Question: Given a forming a polygonal line, and both and of a rectangle, how can I find the and of all rectangles needed to cover all the points?
The rectangles should be rotated and may overlap, but must follow the path of the polyline (A rectangle may contain multiple segments of the line, but each rectangle must contain a segment that is contiguous with the previous one.)
Do the intersections on the smallest side of the rectangle, when it is possible, would be much appreciated.
All the solutions I found so far were not clean, here is the result I get:

You should see that it gives a good render in near-flat cases, but overlaps too much in big curbs. One rectangle could clearly be removed if the previous were offset.
Actually, I put a rectangle centered at along the line and rotate it using and modified algorithms, and reiterate starting at the intersection point of the previous rectangle and the line.
You may observe that I took inspiration from the algorithm, for the orientation, but it doesn't include the cutting aspect, nor the fixed size.
Thanks for your help!
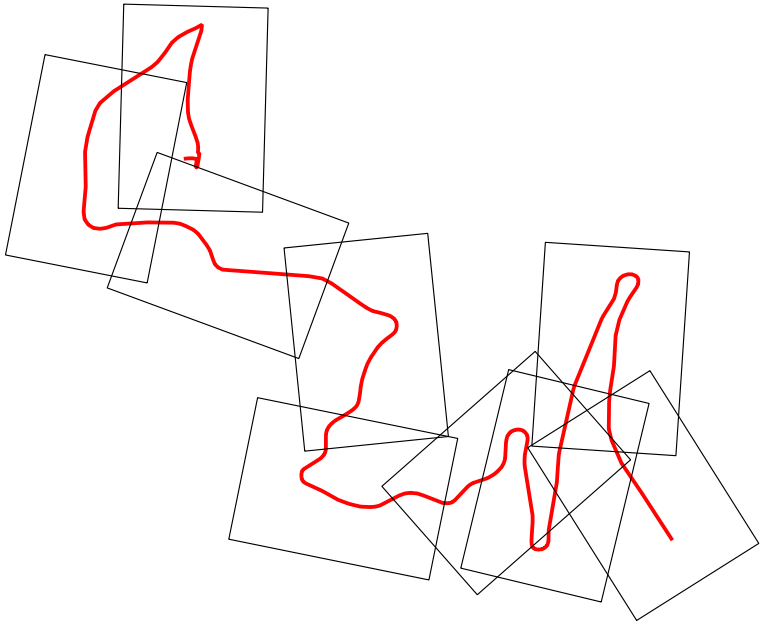
Answer: It's a little late and you've probably figured this out. But, I was free today and worked on the constraint reflected in your last edit (continuity of segments). As I said before in the comments, I suggest using a greedy algorithm. It's composed of two parts:
1. A search algorithm that looks for furthermost point from an initial point (I used binary search algorithm), so that all points between them lie inside a rectangle of given w and h.
2. A repeated loop that finds best rectangle at each step and advances the initial point.
The pseudo code of them are like these respectively:
'''
function getBestMBR( P, iFirst, w, h )
nP = length(P);
iStart = iFirst;
iEnd = nP;
while iStart <= iEnd
m = floor((iStart + iEnd) / 2);
MBR = getMBR(P[iFirst->m]);
if (MBR.w < w) & (MBR.h < h) {*}
iStart = m + 1;
iLast = m;
bestMBR = MBR;
else
iEnd = m - 1;
end
end
return bestMBR, iLast;
end
function getRectList( P, w, h )
nP = length(P);
rects = [];
iFirst = 1;
iLast = iFirst;
while iLast < nP
[bestMBR, iLast] = getBestMBR(P, iFirst, w, h);
rects.add(bestMBR.x, bestMBR.y, bestMBR.a];
iFirst = iLast;
end
return rects;
'''
Solution for test case 1:
<URL>
Solution for test case 2:
<URL>
Just keep in mind that it's not meant to find the optimal solution, but finds a sub-optimal one in a reasonable time. It's <URL> after all.
Another point is that you can improve this a little in order to decrease number of rectangles. As you can see in the line marked with '(*)', I kept resulting rectangle in direction of MBR (<URL>